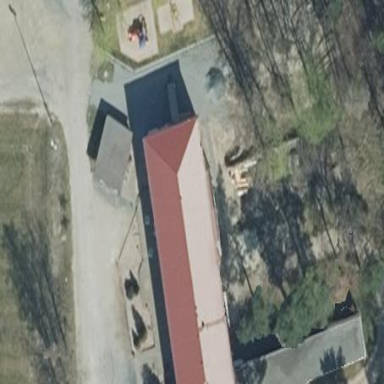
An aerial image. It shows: Restaurant in building.